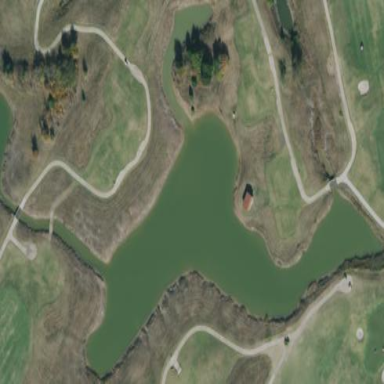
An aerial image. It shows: Water hazard on golf course. The hazard is natural water feature.